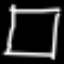
Label: square